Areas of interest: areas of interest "Shopping Mall"
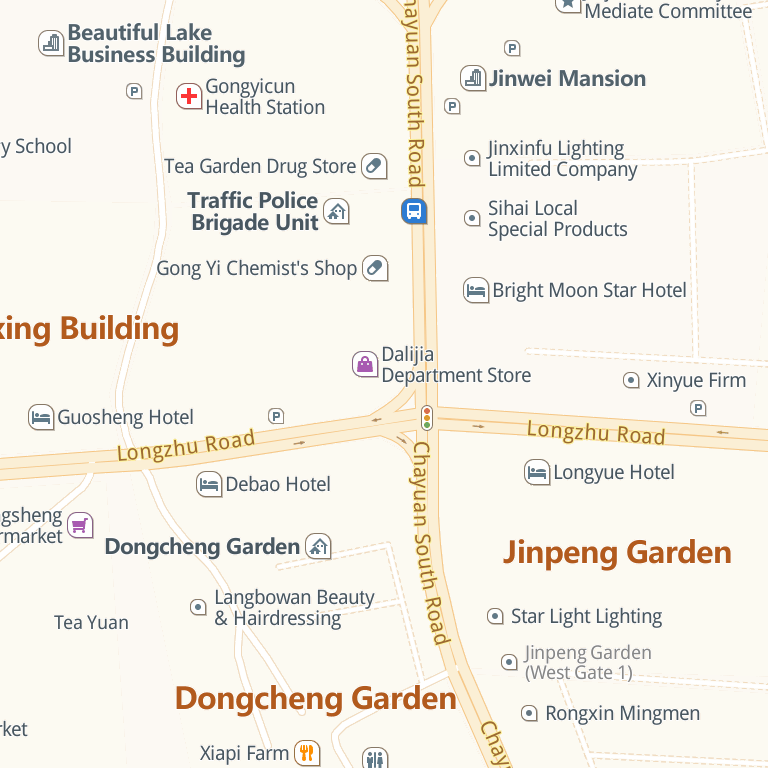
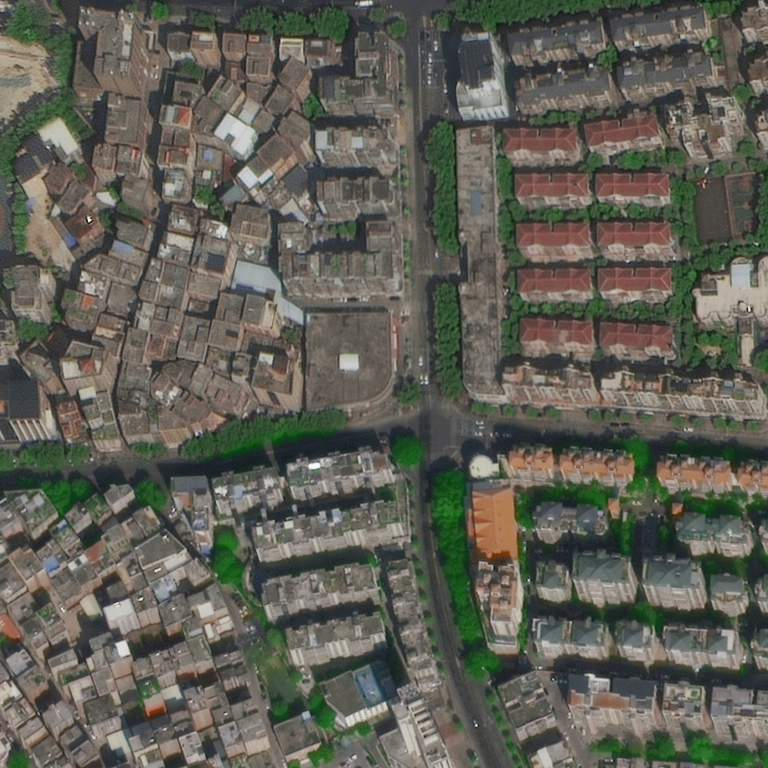